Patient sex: F
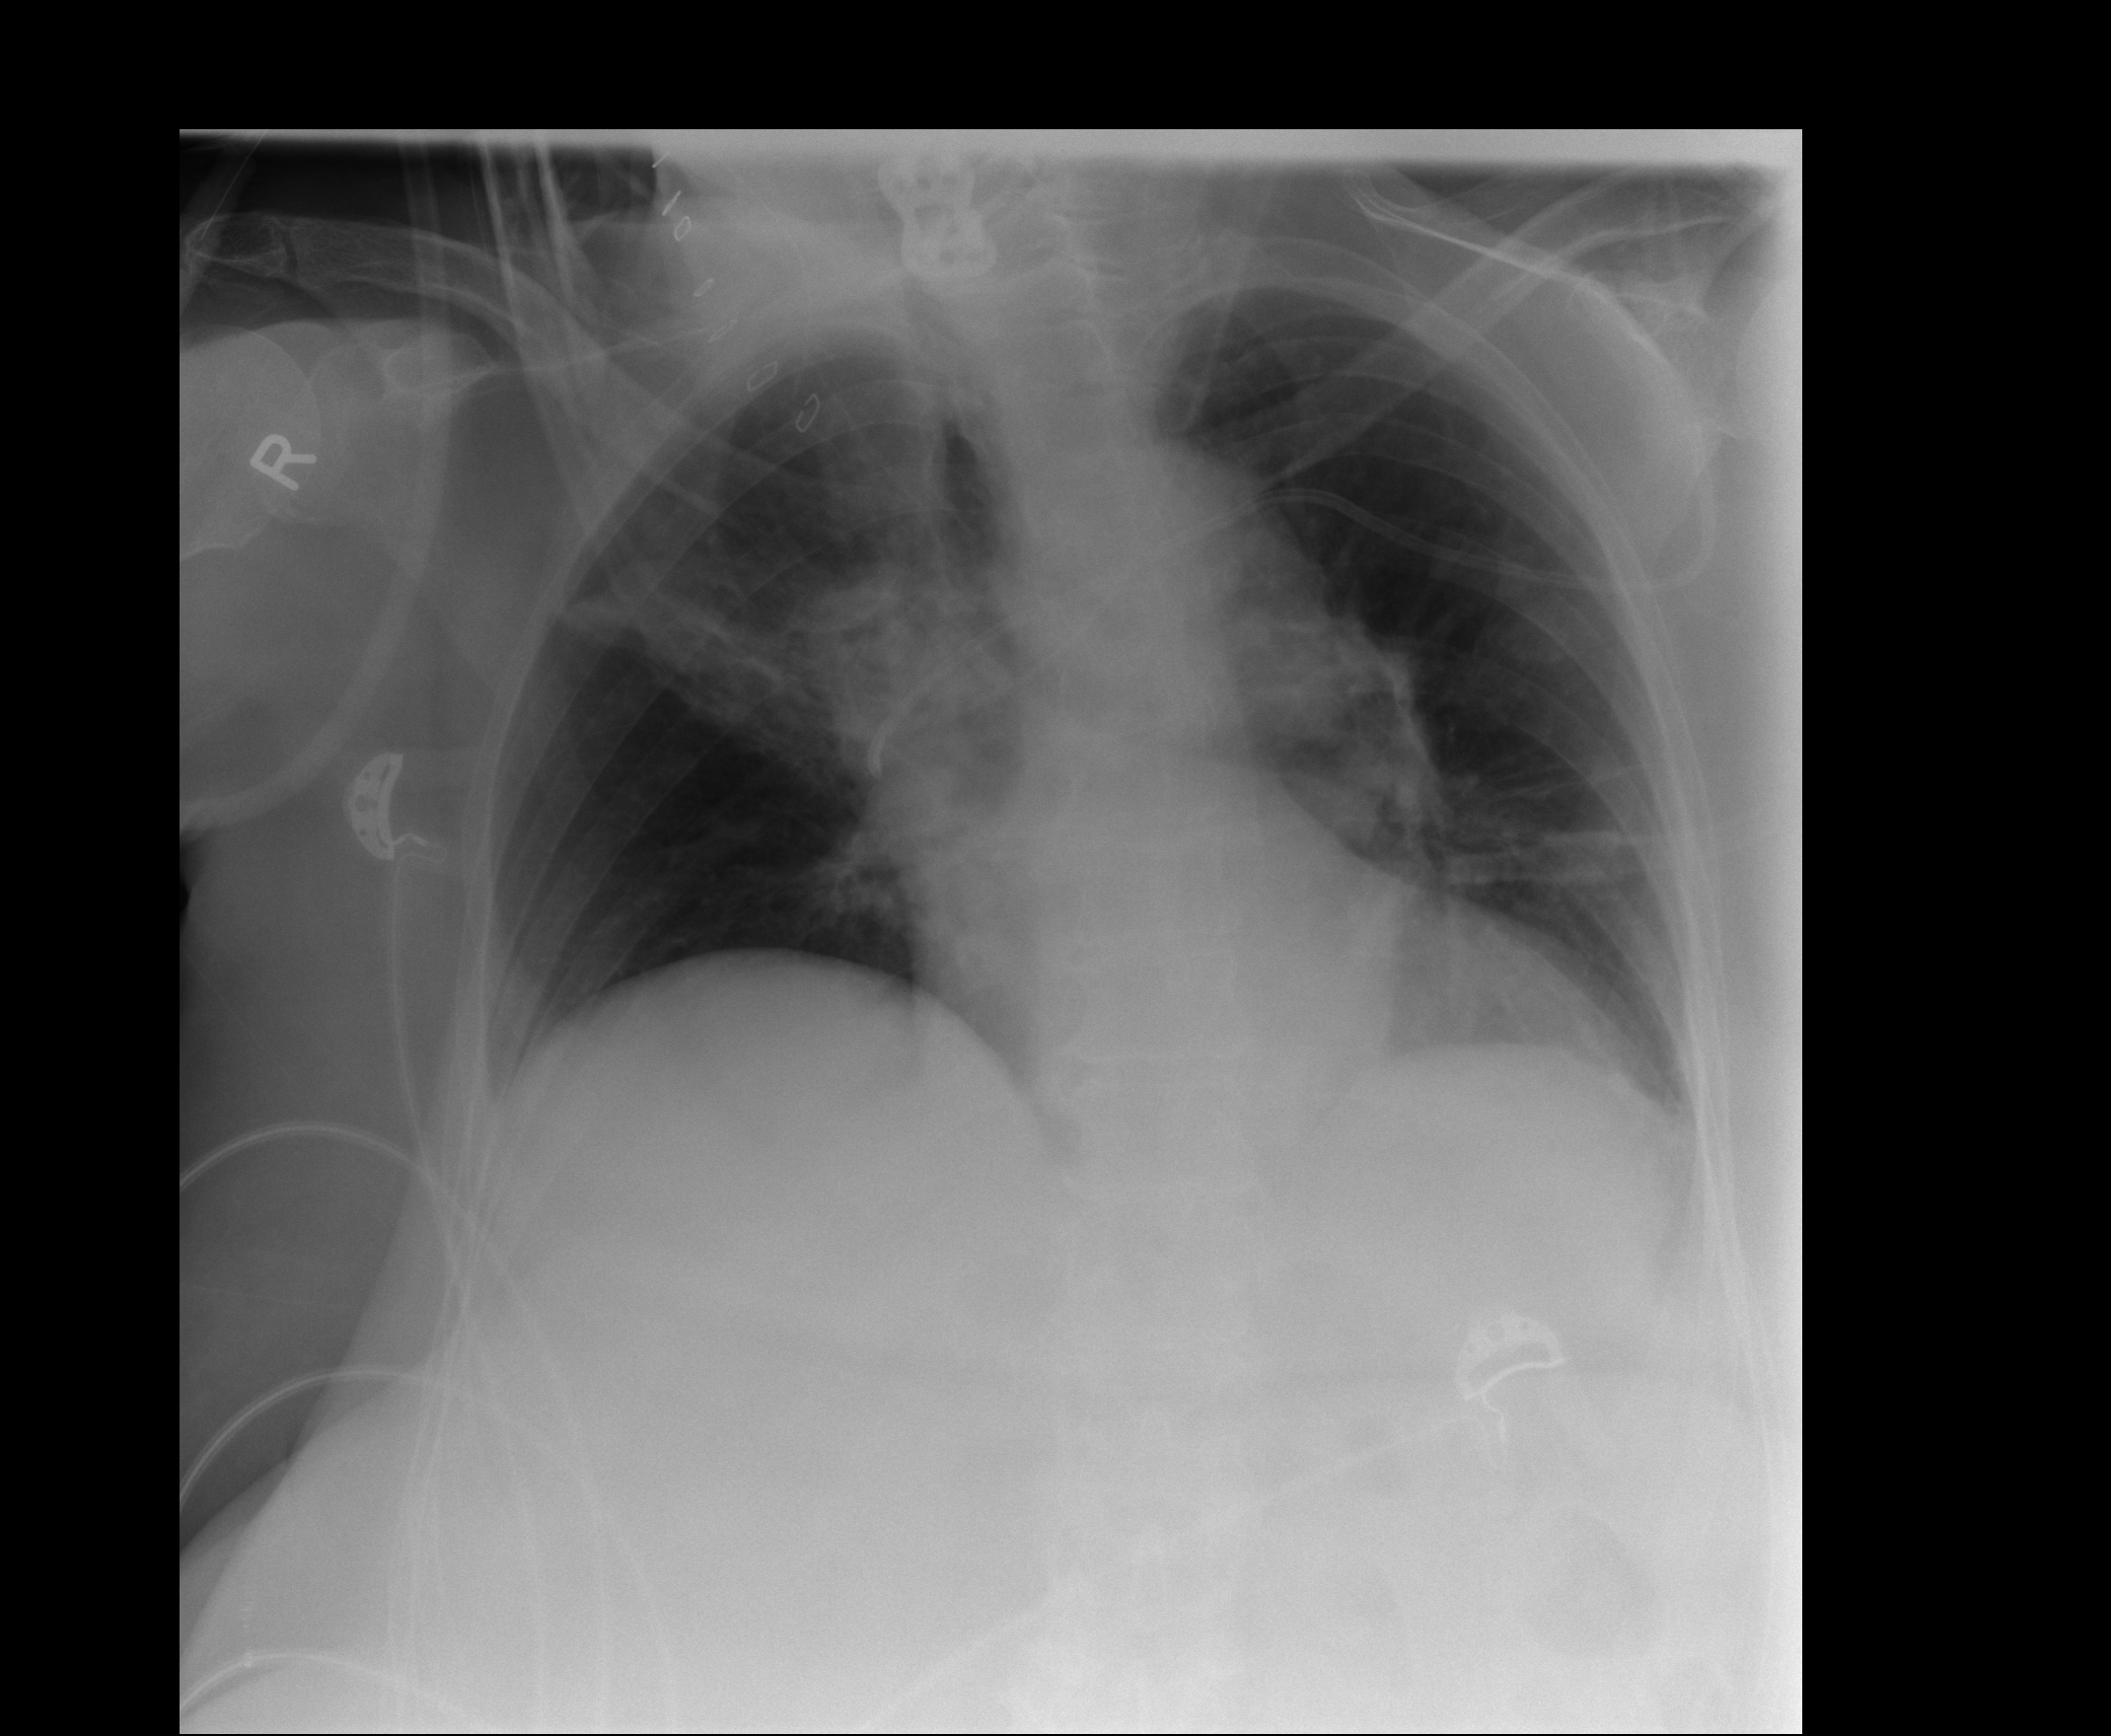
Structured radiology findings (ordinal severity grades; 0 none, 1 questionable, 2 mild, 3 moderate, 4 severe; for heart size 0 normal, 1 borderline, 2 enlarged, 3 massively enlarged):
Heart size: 0
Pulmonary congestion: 1
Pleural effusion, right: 0
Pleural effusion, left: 0
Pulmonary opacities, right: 2
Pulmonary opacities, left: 0
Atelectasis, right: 2
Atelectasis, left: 0